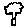
Label: tree